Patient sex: F
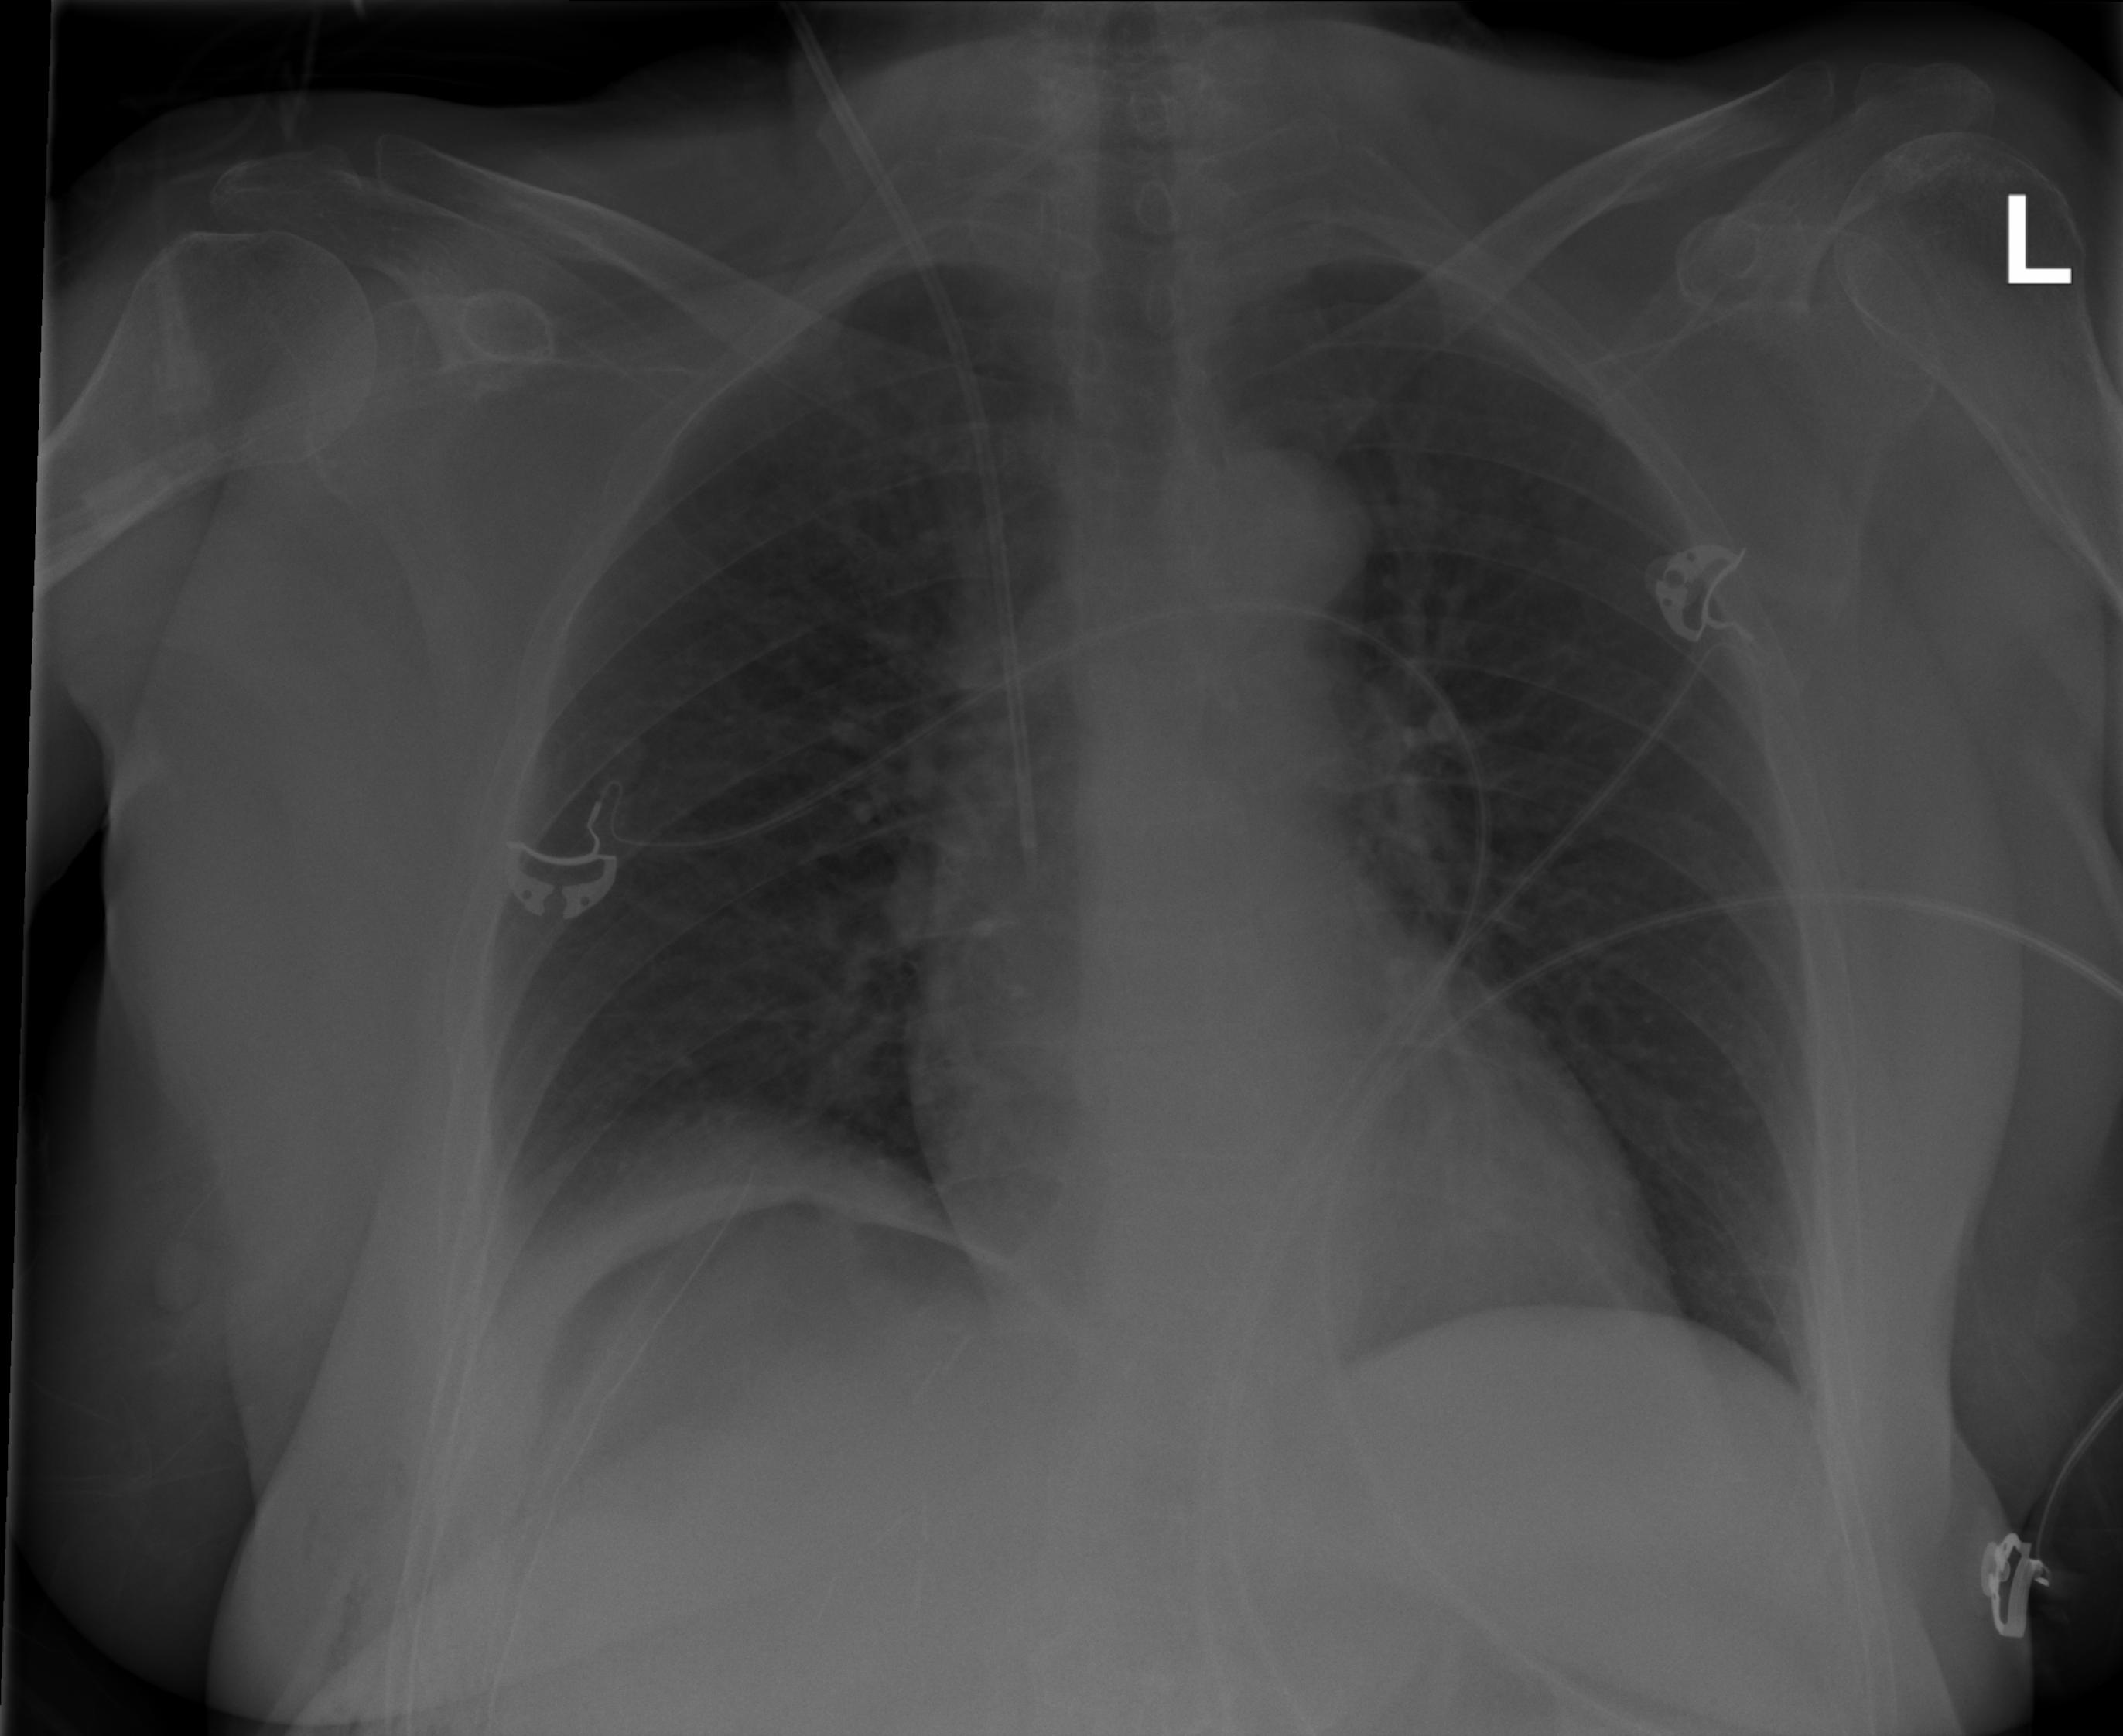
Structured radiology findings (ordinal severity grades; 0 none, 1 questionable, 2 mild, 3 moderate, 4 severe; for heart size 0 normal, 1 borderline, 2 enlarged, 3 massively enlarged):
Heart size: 0
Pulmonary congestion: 0
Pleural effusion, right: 2
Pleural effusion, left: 0
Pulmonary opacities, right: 0
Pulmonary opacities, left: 0
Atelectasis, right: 2
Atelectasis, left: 2